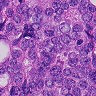
Metastatic tissue present: yes